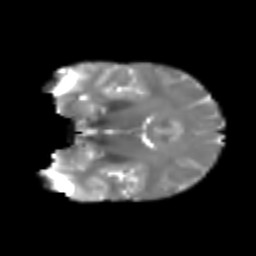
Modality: T2w
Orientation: coronal
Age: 29
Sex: male
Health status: healthy